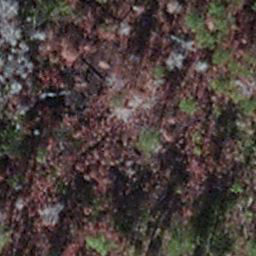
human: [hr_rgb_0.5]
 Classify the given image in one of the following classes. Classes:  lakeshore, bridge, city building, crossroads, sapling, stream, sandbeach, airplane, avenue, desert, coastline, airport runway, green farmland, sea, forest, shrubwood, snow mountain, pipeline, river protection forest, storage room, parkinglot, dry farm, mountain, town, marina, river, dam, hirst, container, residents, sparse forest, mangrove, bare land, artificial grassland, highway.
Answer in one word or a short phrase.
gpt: sapling